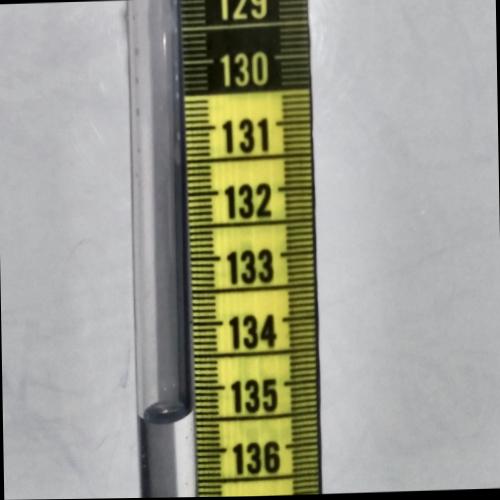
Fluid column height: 135.9 cm